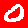
Digit: 0